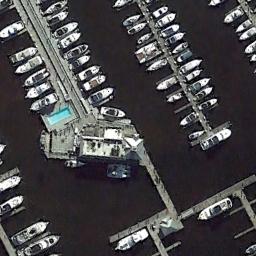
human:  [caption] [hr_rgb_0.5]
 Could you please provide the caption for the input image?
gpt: Many yachts are neatly arranged on the sea side of the harbor .

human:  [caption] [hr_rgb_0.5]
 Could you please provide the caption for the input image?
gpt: The harbor has lots of neatly docked boats and a pool is also in the harbor .

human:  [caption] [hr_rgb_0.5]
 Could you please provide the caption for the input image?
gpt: Many ships are in the harbor .

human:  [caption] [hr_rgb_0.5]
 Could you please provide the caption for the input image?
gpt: There are people and cars on the harbor shore .

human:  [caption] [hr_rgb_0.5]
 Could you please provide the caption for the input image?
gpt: There are many ships and a white building at the harbor .